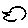
Label: bird